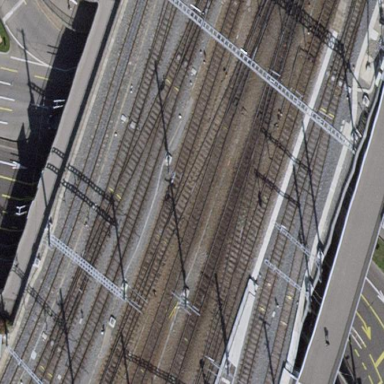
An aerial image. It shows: Bridge with beam structure.